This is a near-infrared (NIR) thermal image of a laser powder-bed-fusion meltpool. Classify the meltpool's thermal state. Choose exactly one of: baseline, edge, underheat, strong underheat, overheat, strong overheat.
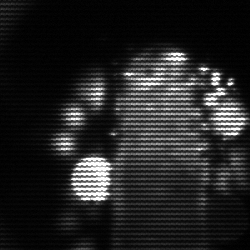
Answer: strong underheat